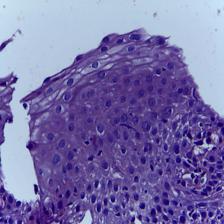
Diagnosis: Normal